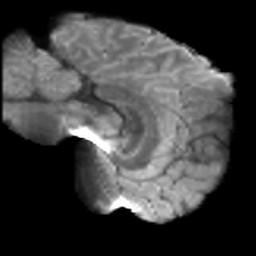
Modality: T2w
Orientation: sagittal
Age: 46
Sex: male
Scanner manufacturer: ge
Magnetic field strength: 3 T
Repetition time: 3.65 s
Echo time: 0.0807 s